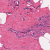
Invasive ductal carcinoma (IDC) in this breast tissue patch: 0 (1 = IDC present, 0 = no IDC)